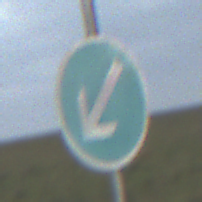
Verkehrszeichen: VorgeschriebeneVorbeifahrtLinks
Umgebung: Outdoor, Nature
Tageszeit: Night
Wetter: Overcast
Licht: Artificial
Jahreszeit: NotSpecified
Kontrast: LowContrast